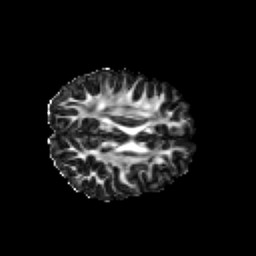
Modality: FA
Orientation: axial
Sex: female
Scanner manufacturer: siemens
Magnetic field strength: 3 T
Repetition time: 5 s
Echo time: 0.071 s